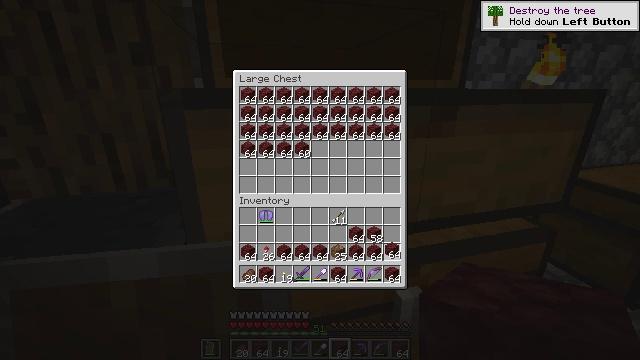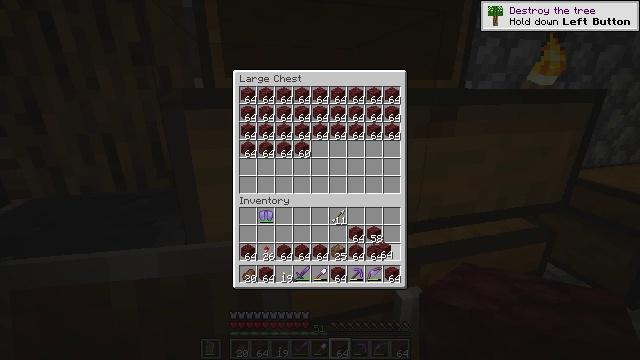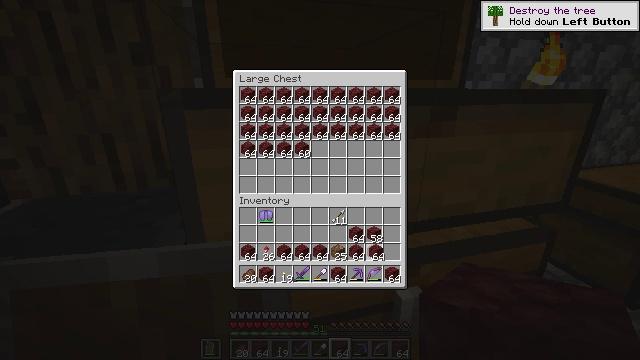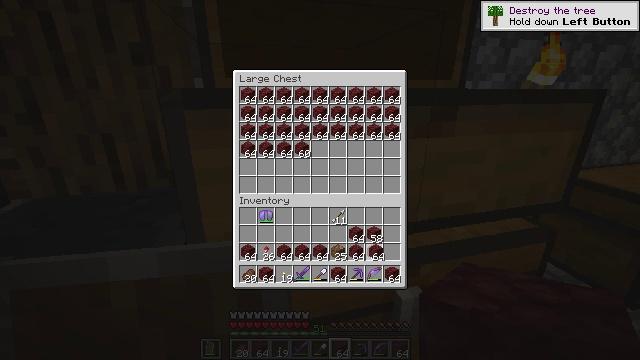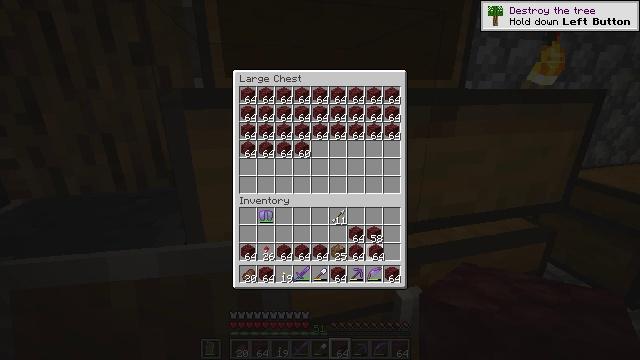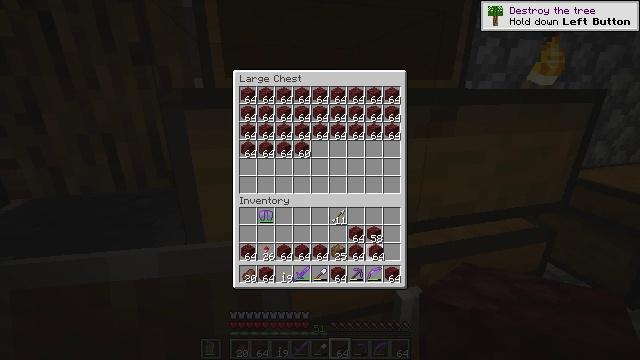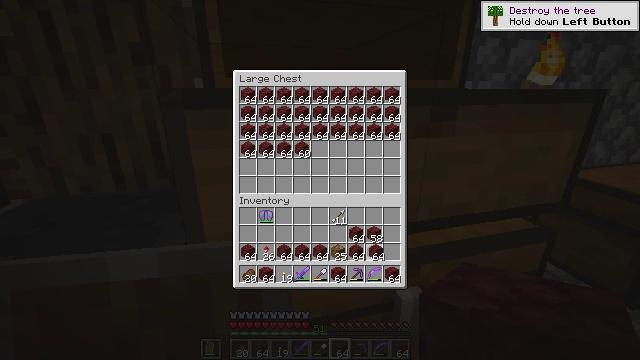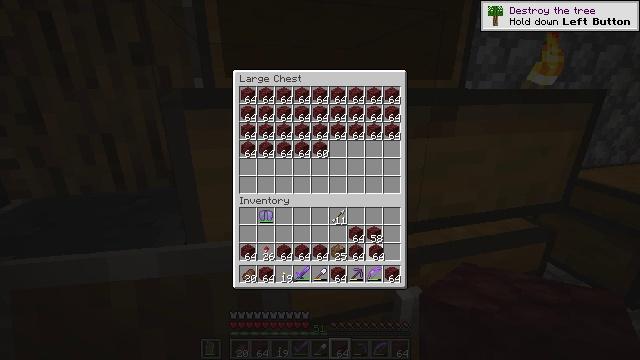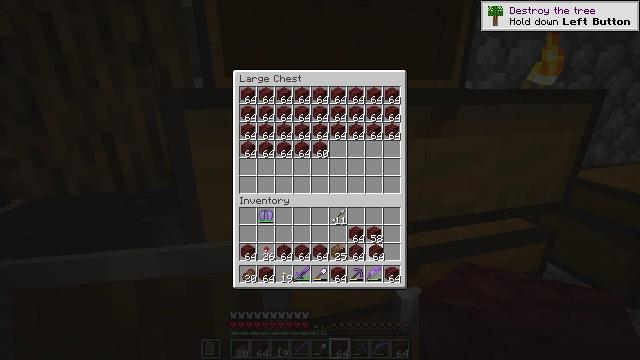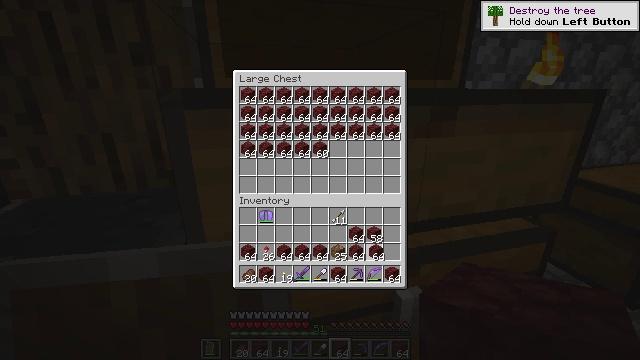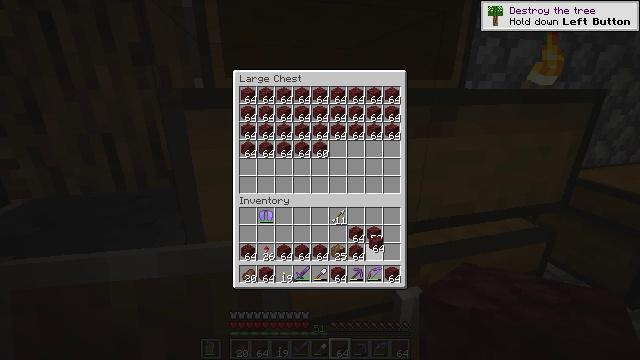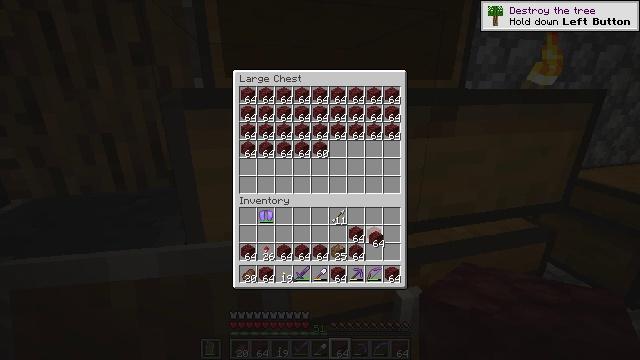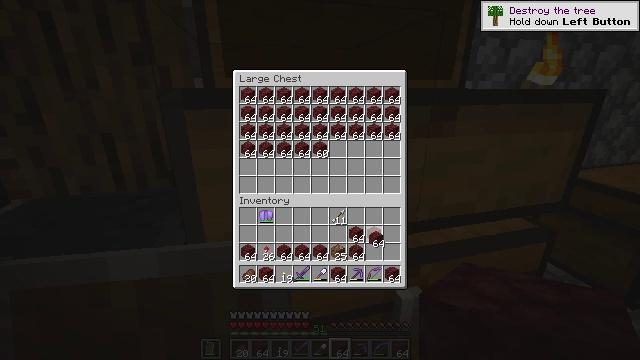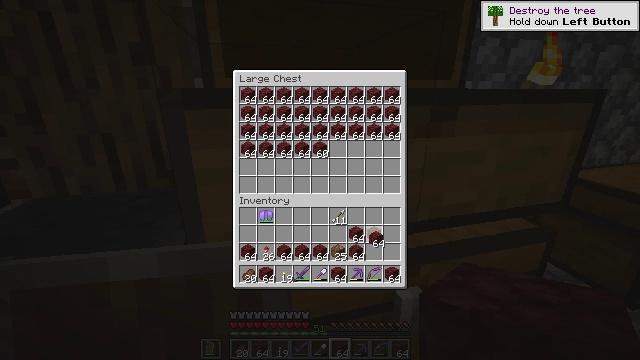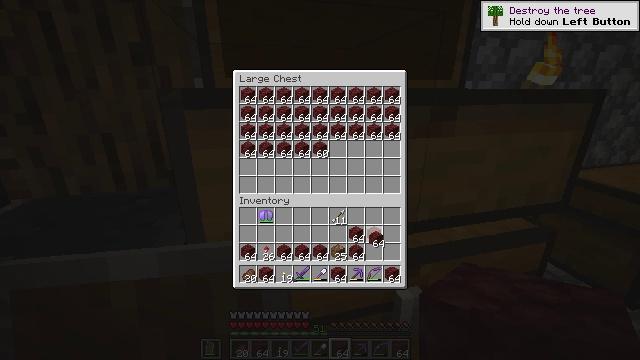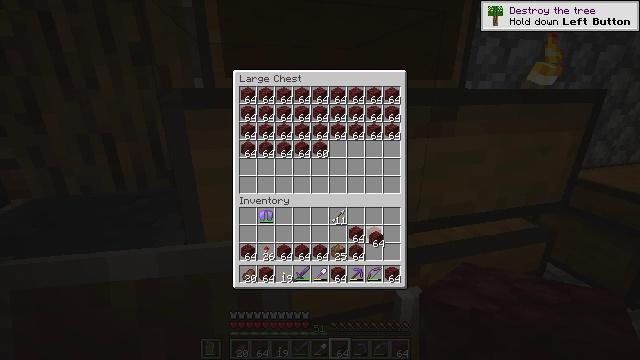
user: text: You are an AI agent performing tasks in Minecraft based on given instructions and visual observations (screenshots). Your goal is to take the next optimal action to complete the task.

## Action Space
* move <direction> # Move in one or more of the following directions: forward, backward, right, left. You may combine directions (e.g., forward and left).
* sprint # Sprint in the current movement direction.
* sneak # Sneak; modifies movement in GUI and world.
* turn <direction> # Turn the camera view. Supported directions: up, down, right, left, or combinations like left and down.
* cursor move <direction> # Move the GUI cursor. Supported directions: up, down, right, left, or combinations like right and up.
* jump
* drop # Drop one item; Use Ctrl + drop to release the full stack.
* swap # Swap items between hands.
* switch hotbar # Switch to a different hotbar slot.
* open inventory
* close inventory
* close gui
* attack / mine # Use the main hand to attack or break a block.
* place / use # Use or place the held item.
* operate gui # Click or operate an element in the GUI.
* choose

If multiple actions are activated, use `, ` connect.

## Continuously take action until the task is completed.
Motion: motion action
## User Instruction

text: Collect the shulker box to move it.
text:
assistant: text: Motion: sneak, turn left
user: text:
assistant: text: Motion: sneak, turn left
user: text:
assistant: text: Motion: sneak, attack / mine
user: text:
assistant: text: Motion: sneak, attack / mine
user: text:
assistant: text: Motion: sprint, attack / mine
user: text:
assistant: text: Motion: sprint, attack / mine
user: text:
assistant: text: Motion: sprint
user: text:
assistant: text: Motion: sprint
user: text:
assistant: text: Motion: sprint
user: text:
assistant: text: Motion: sneak, turn up
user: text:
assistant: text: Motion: sprint
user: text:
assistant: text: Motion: sprint
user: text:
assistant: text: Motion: sprint, attack / mine
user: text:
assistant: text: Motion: sneak, attack / mine
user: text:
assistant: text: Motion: sneak, attack / mine
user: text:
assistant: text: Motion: sprint, attack / mine
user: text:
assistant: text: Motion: sneak
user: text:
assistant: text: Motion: sprint
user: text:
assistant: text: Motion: sprint
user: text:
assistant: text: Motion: sprint, turn left
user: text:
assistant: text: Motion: sprint
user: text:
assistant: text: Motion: sneak
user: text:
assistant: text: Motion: sneak, attack / mine
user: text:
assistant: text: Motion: sprint, attack / mine
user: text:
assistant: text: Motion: sprint, attack / mine
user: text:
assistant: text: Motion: sprint, attack / mine
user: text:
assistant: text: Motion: sprint
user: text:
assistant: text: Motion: sneak, turn down
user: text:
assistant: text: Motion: sprint, turn down
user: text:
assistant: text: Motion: sneak, attack / mine